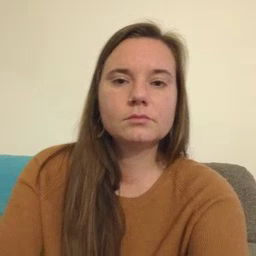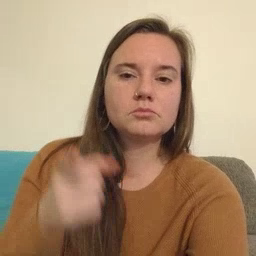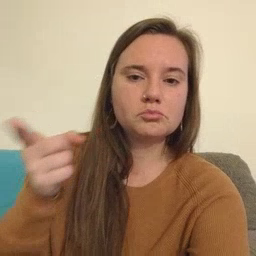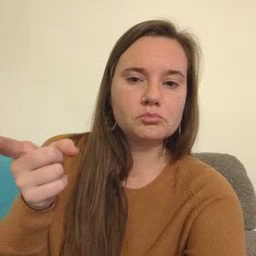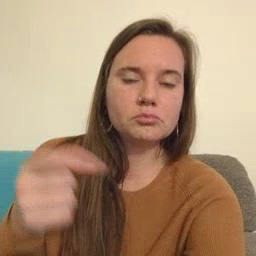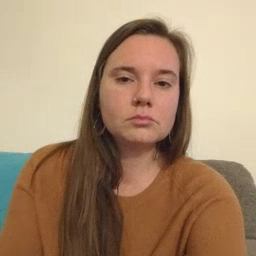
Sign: hesheit